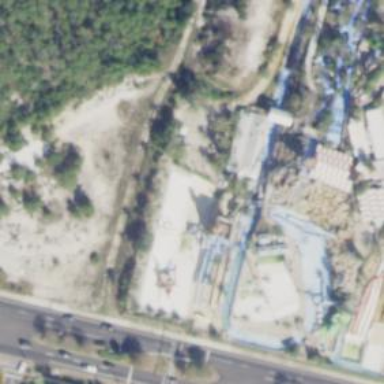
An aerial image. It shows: Water slide attraction.